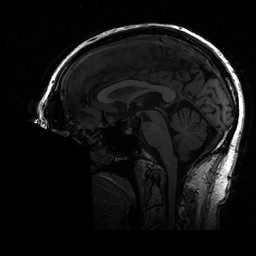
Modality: T1w
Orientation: axial